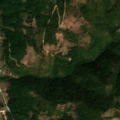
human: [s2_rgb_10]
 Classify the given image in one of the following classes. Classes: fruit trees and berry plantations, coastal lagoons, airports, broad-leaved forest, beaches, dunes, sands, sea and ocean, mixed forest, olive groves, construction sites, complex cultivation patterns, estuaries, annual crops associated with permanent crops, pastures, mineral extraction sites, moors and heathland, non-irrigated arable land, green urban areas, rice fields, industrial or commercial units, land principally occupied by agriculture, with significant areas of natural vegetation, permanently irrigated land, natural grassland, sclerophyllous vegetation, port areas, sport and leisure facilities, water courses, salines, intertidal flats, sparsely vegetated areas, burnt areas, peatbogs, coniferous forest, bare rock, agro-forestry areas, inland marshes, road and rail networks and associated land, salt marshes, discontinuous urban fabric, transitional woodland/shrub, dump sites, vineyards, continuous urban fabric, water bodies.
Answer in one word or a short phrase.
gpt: discontinuous urban fabric, land principally occupied by agriculture, with significant areas of natural vegetation, broad-leaved forest